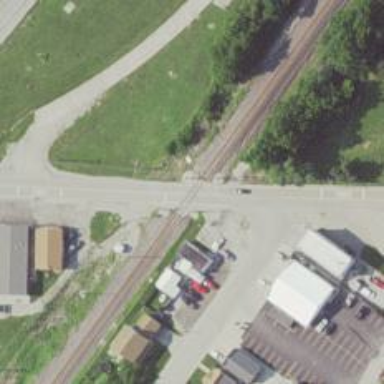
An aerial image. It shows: Level crossing on the railway with lights.